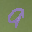
Label: 9